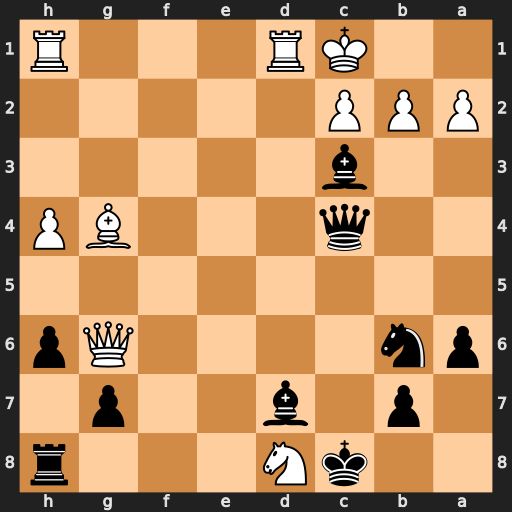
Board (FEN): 2kN3r/1p1b2p1/pn4Qp/8/2q3BP/2b5/PPP5/2KR3R
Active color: b
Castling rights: -
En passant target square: -
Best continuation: Qf4+ Kb1 Qb4 Qxb6 Qxb6